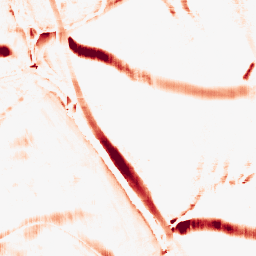
Category: morphological
Decomposition family: morphological_rect
Decomposition parameters: operation: opening
width: 10
height: 20
Upsampling method: sinc_blackman
Upsampling parameters: scale: 4
kernel_size: 16
Upsampling scale: 4